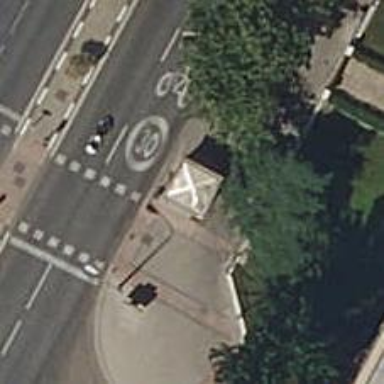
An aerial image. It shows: Subway entrance.